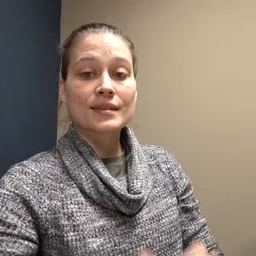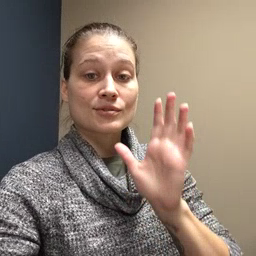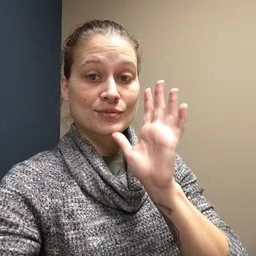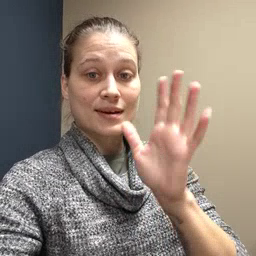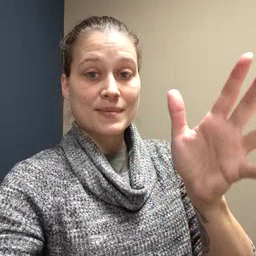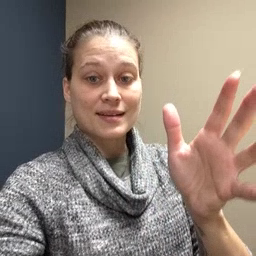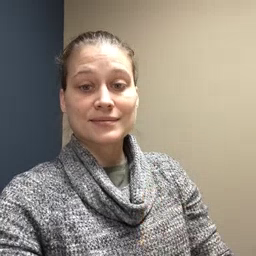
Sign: grandma